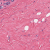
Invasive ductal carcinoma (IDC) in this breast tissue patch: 0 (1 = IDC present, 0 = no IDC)